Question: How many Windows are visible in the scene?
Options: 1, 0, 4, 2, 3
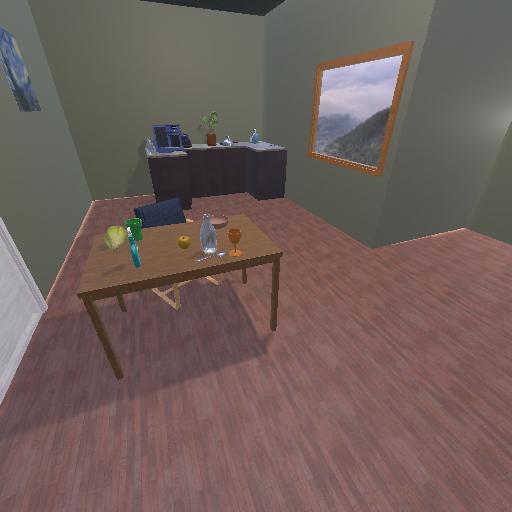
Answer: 1